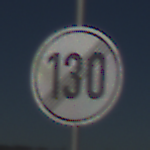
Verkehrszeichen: EndeGeschwindigkeit130
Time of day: MorningAfternoon
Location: Outdoor (RoadRail)
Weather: Clear
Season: NotSpecified
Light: Natural